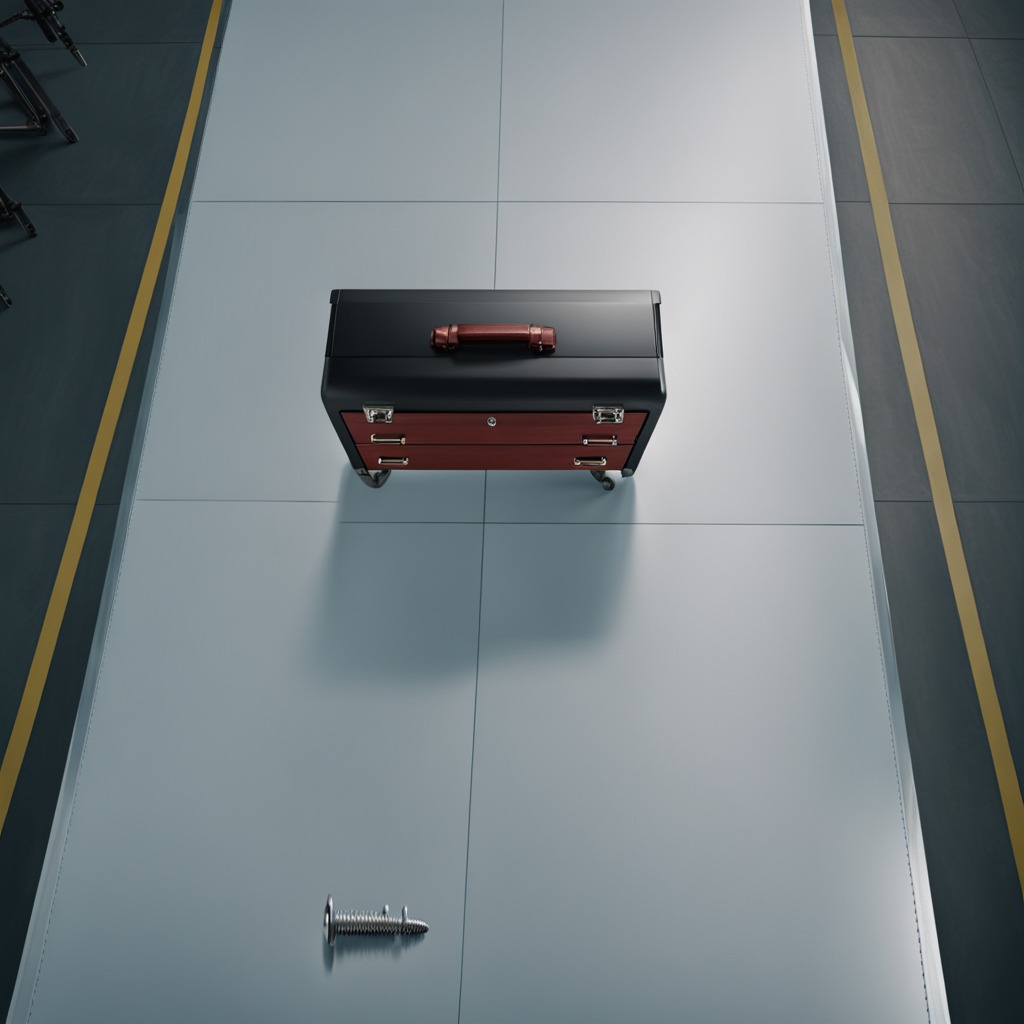
A metal screw is lying on a toolbox surface in an airplane hangar workshop.